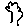
Label: tree